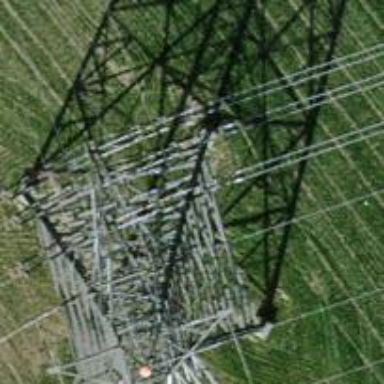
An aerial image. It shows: Power tower.